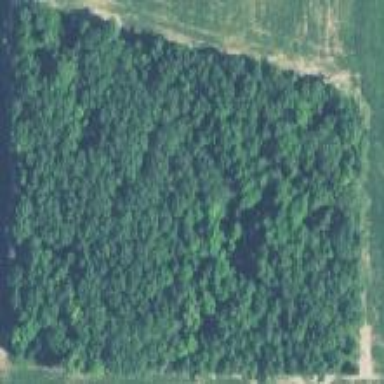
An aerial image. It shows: Serene woodland landscape.